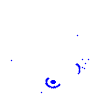
Particle: kaon